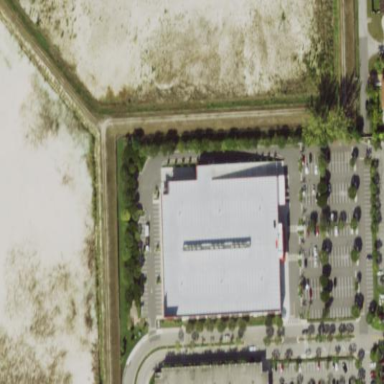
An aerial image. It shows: Building.